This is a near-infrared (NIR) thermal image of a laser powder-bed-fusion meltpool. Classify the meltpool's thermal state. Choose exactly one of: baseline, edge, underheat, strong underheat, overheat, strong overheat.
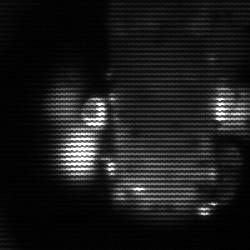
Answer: strong underheat